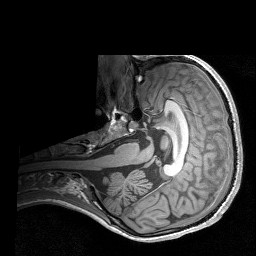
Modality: T1w
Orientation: axial
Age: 22
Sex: female
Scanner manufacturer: siemens
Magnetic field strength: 3 T
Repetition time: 1.9 s
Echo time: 0.00226 s